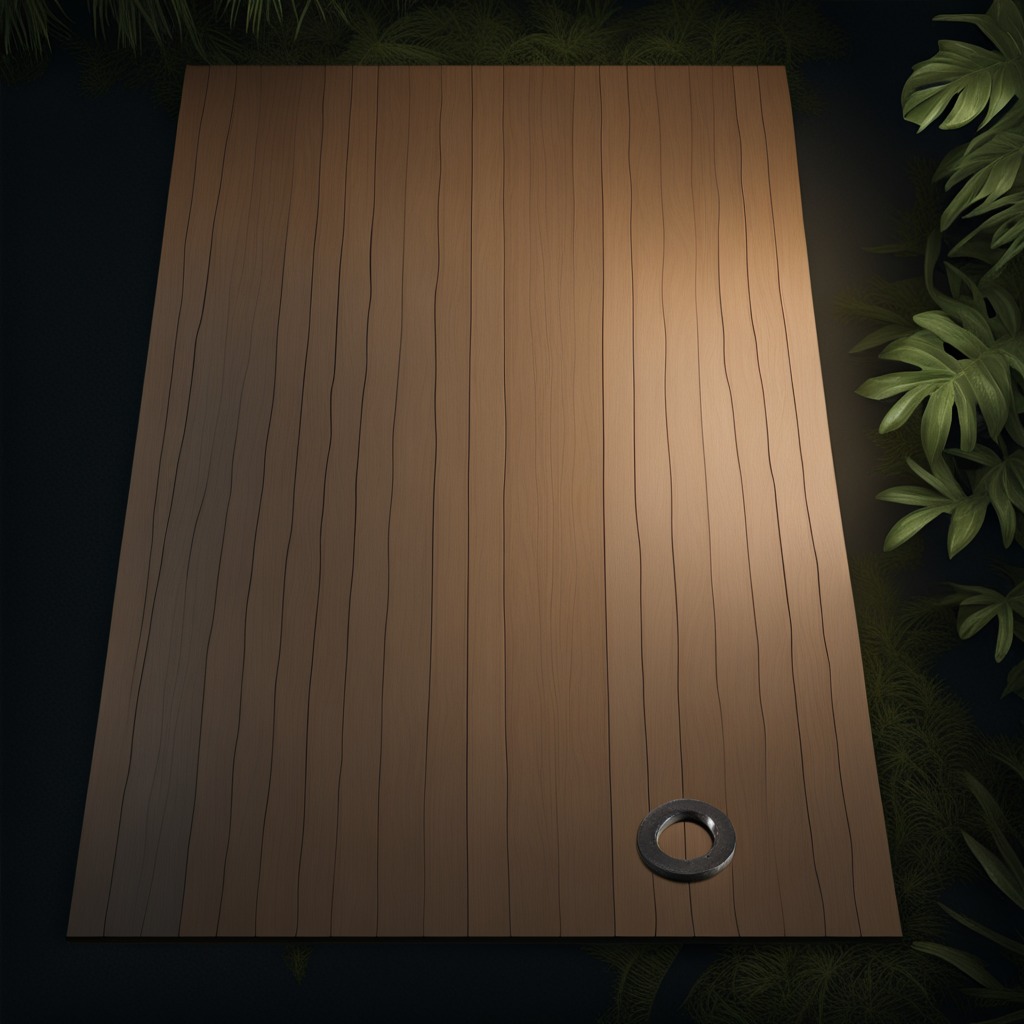
A flat metal washer lying on a wooden table inside a jungle field workshop tent at night.